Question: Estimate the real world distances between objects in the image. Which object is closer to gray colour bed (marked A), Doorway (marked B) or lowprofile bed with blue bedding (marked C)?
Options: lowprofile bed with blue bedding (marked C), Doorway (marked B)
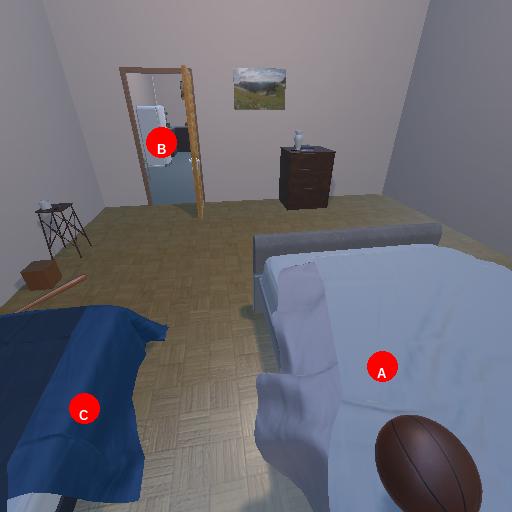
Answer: lowprofile bed with blue bedding (marked C)